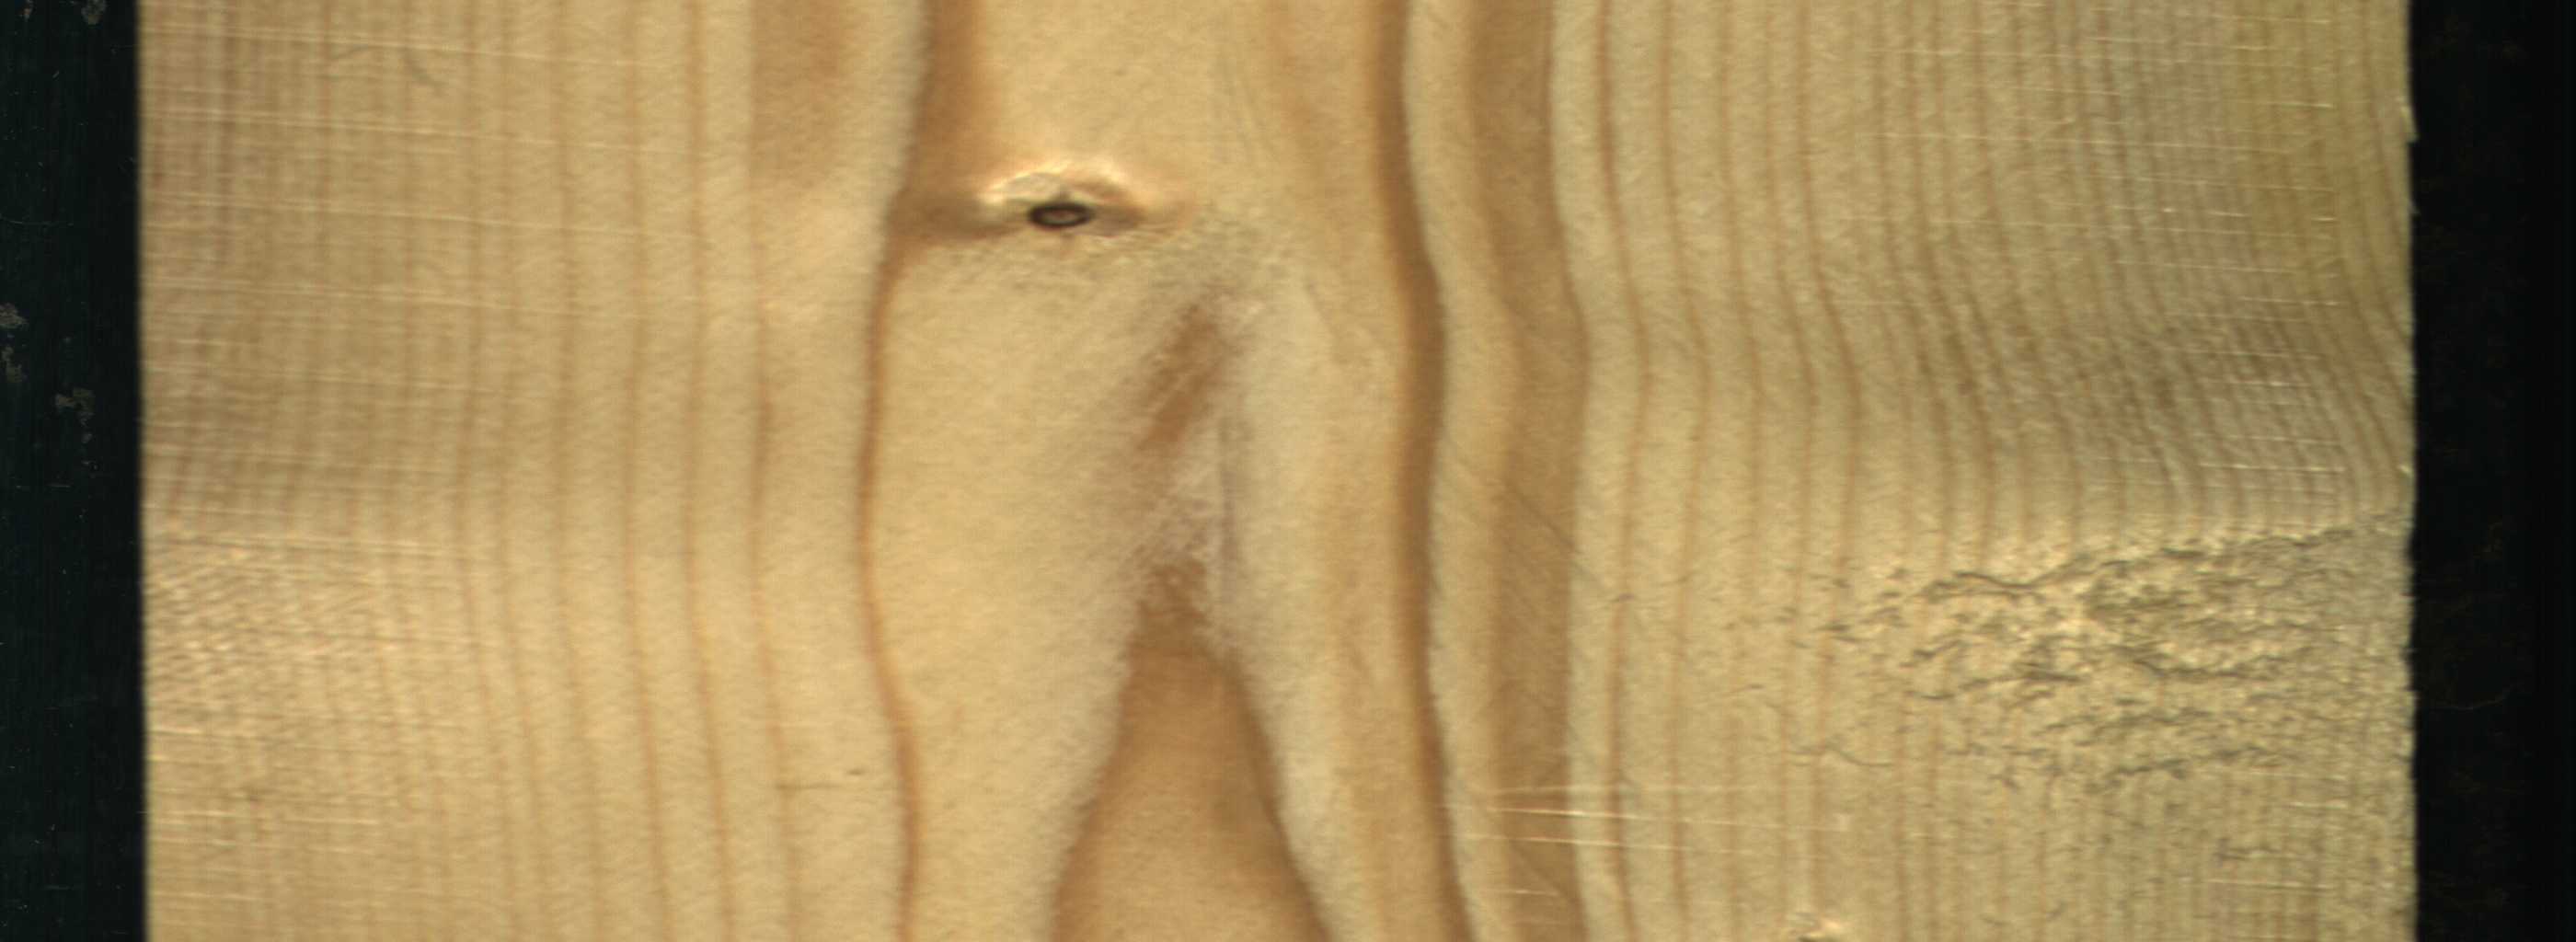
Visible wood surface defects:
Dead_Knot